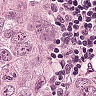
Metastatic tissue present: yes